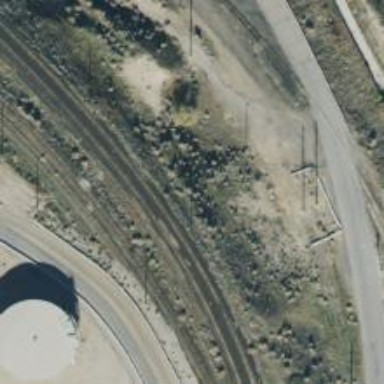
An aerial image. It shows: Unused railway yard.